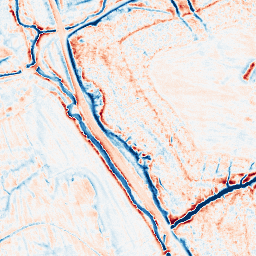
Category: edge_preserving
Decomposition family: anisotropic_diffusion
Decomposition parameters: iterations: 20
kappa: 10
gamma: 0.2
Upsampling method: quartic
Upsampling parameters: scale: 4
Upsampling scale: 4